Question: Can you tell me please what I need to change so that I won't get these errors anymore? I've duplicated an xaml+css class and that's why I get so many errors. I've attached an image to show you the errors. Someone recommended me to change something about these 2 things but I didn't quite understand, which is why I've decided to make a new post regarding this matter.
code c1.cs:
'''
public partial class ImagesGrid : UserControl
'''
code xaml c1.xaml:
'''
x:Class="KinectInfoPortal.ImagesGrid"
'''

EDIT1:
Code for C1.xaml.cs class:
'''
public partial class ImagesGrid : UserControl
'''
Code for ImageGrid.xaml.cs class:
'''
public partial class ImagesGrid : UserControl
'''
Code for C1.xaml:
'''
x:Class="KinectInfoPortal.ImagesGrid"
'''
Code for ImageGrid.xaml:
'''
x:Class="Microsoft.Samples.Kinect.ControlsBasics.ImagesGrid"
'''
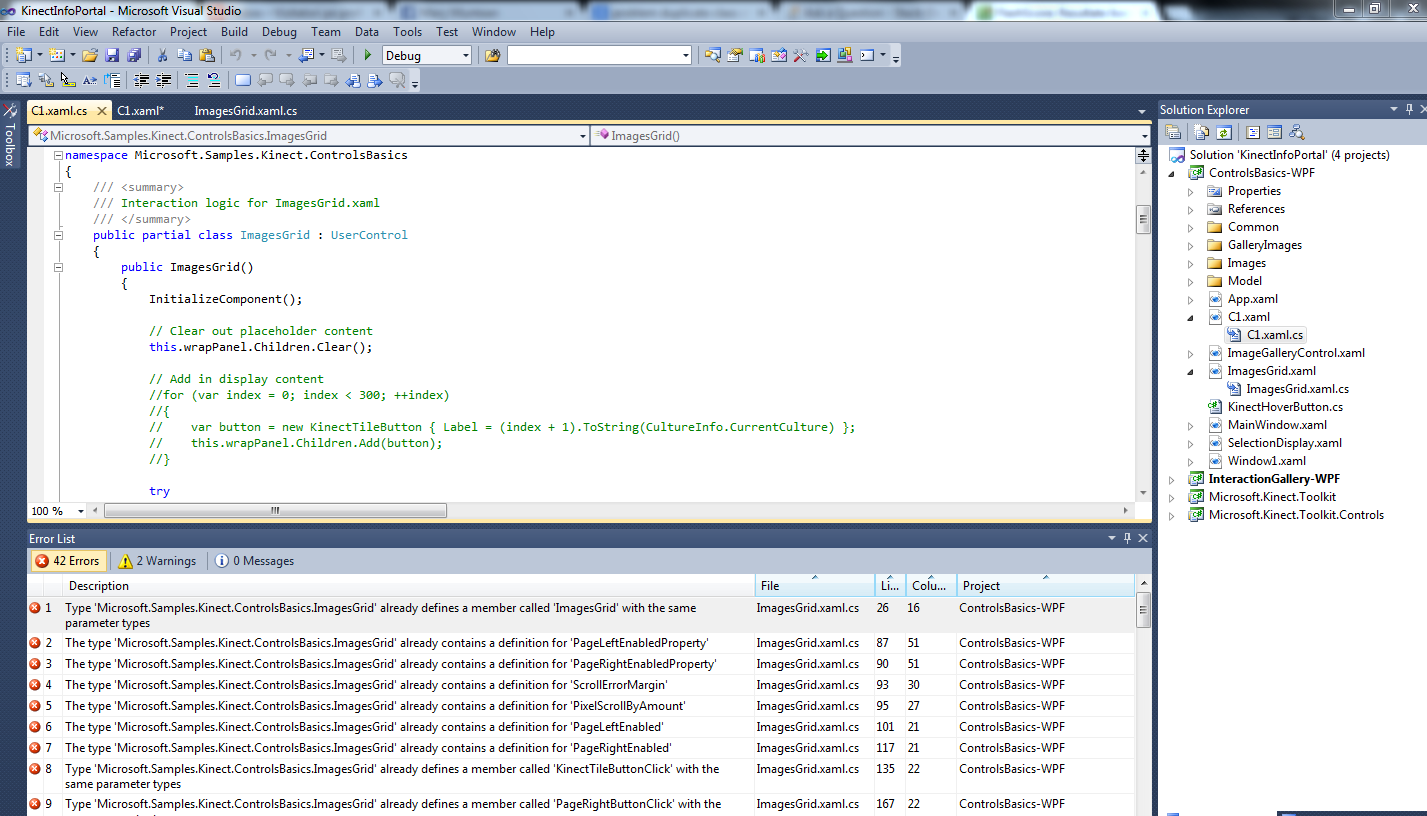
Answer: Here is the mistake:
Code for 'C1.xaml.cs' class:
'''
public partial class ImagesGrid : UserControl
'''
Code for 'ImageGrid.xaml.cs' class:
'''
public partial class ImagesGrid : UserControl
'''
It should be:
Code for 'C1.xaml.cs' class:
'''
public partial class C1: UserControl
'''
Code for 'ImageGrid.xaml.cs' class:
'''
public partial class ImagesGrid : UserControl
'''
You renamed file to but your class name is same as it is for user control due to which it is saying that its already defined changed class name as well.
You have two class with same name.
1) in user control
2) in user control
which is obviuosly wrong.